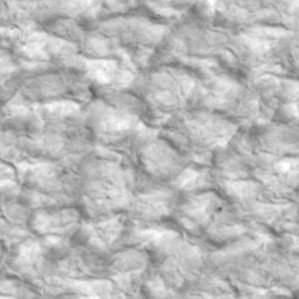
Label: non_frost